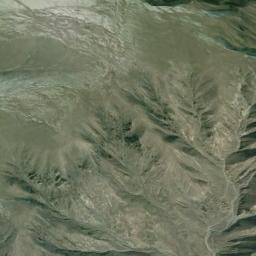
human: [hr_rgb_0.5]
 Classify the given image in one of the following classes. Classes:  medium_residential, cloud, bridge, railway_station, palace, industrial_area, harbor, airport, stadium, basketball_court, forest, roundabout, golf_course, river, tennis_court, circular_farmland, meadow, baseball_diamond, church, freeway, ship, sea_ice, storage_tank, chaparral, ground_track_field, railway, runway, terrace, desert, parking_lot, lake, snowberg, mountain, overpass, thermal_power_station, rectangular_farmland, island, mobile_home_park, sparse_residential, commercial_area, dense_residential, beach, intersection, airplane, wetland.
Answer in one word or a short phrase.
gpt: mountain